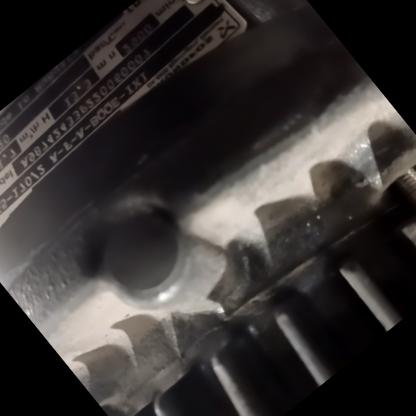
Klasa: tabliczka-znamionowa